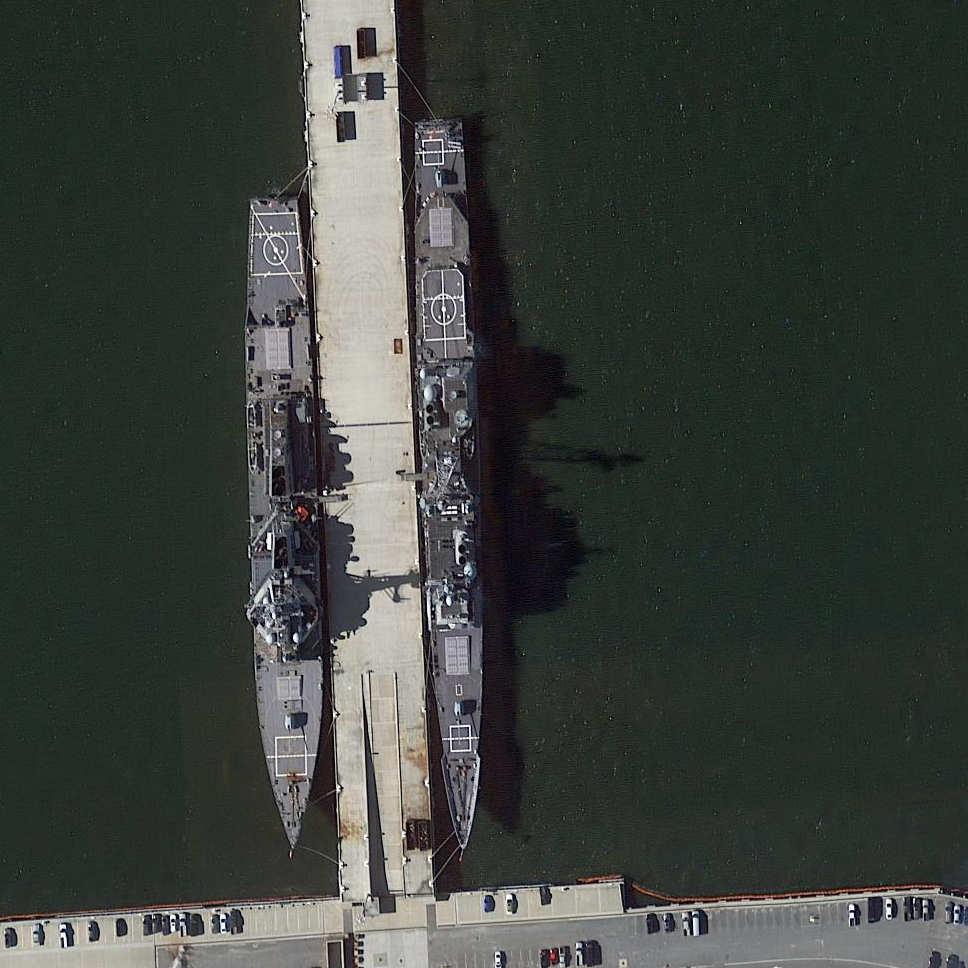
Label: cruiser